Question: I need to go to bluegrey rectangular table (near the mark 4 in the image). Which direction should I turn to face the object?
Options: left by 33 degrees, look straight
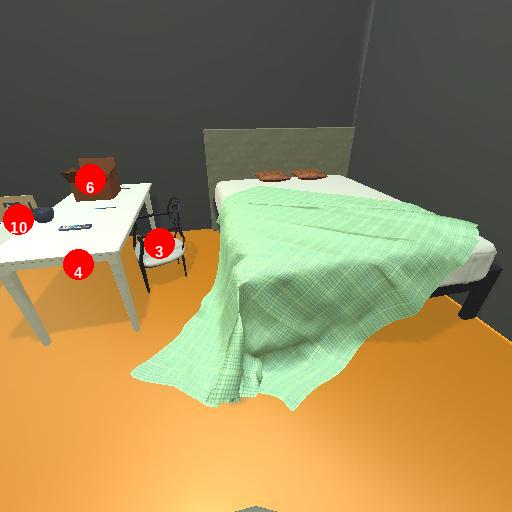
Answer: left by 33 degrees